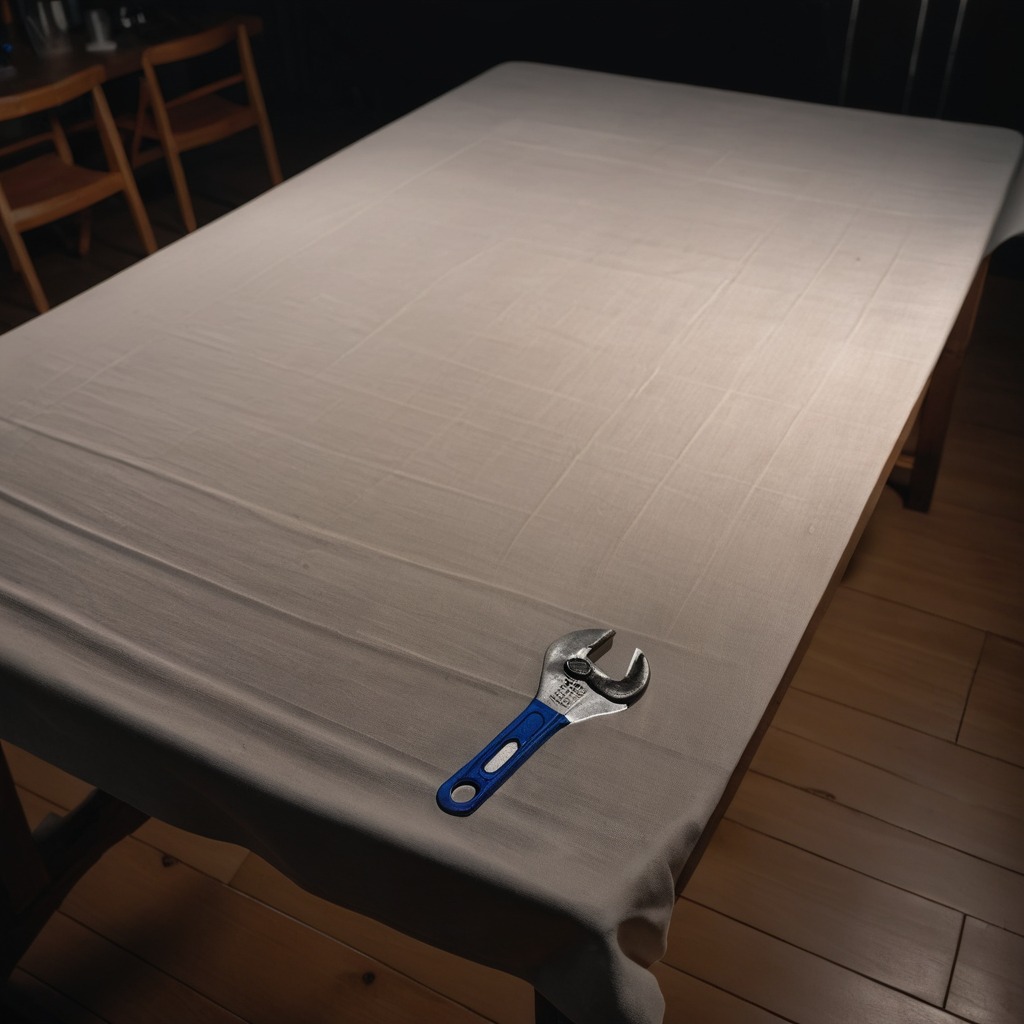
An wrench is lying on the wooden table.